二年级 · 算术

(1) 买一个书包的钱可以买几支彩笔?

答：买一个书包的钱可以买（）支彩笔。

(2) 小吉用 40 元钱买了一个台灯, 剩下的钱可以买几个本子?

答: 剩下的钱可以买 ( $\quad$ ) 个本子。
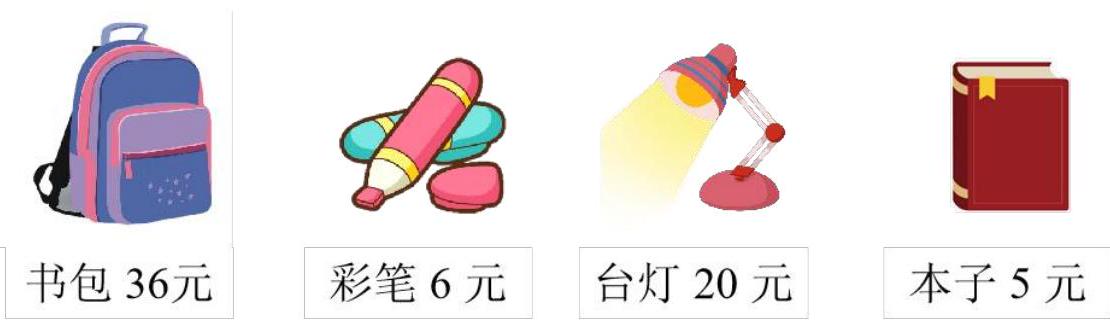
答案: （1） $36 \div 6=6$ (支)
答: 买一个书包的钱可以买 6 支彩笔。
(2) $40-20=20$ (元)
$20 \div 5=4$ (个)
答：剩下的钱可以买 4 个本子。